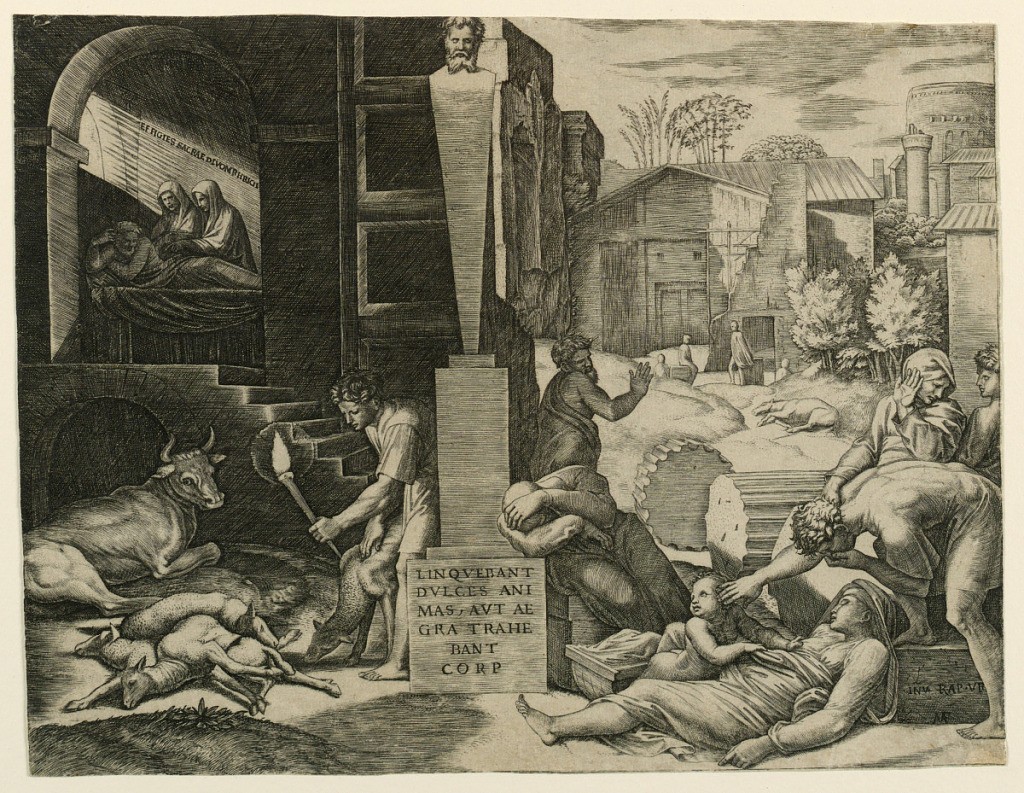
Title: The Morbetto
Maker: Marc Antonio Raimondi, Italian, 1483 – 1527
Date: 1515–1516
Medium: Engraving on paper
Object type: Print
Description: At left foreground, an interior of a stable where a man in examining animals by torch light. Above, a room where a man is lying in bed, two women stand nearby. At right foreground, seven figures in a courtyard. In background, houses and figures.